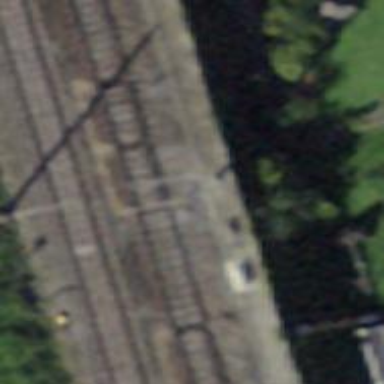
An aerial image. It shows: Siding railway track with electrified contact line.